Aerial crown-view tile of a tropical tree (Barro Colorado Island, Panama), acquired 20250616:
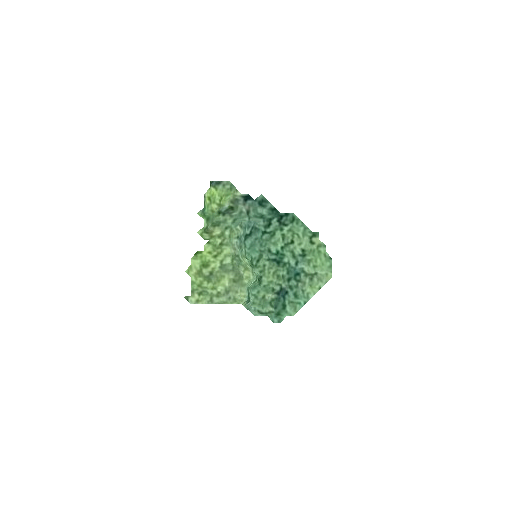
Species: Nectandra lineata
GBIF accepted scientific name: Nectandra lineata
Crown area: 19.266 m²